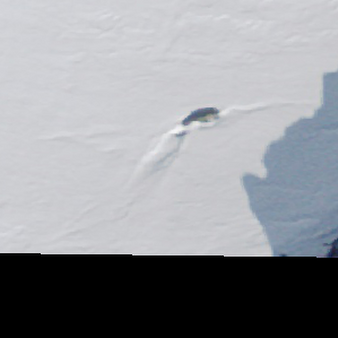
Label: other